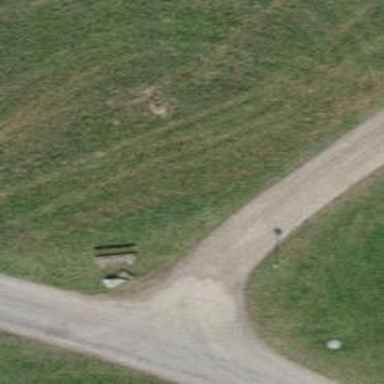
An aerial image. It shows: Bench for seating.